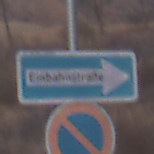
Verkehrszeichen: EinbahnstrasseRechtsweisend
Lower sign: EingeschraenktesHalteverbot
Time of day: SunriseSunset
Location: Outdoor (Suburban)
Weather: PartlyCloudy
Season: NotSpecified
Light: Natural